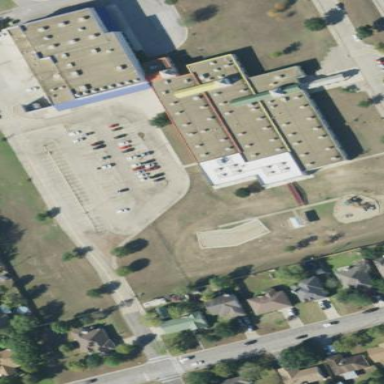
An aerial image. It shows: School building.